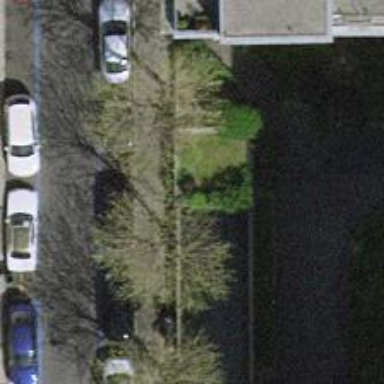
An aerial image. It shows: Driveway tunnel.